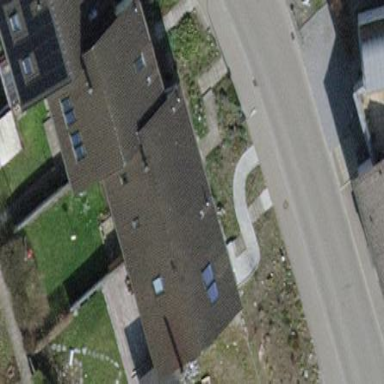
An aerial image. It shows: Terrace building.